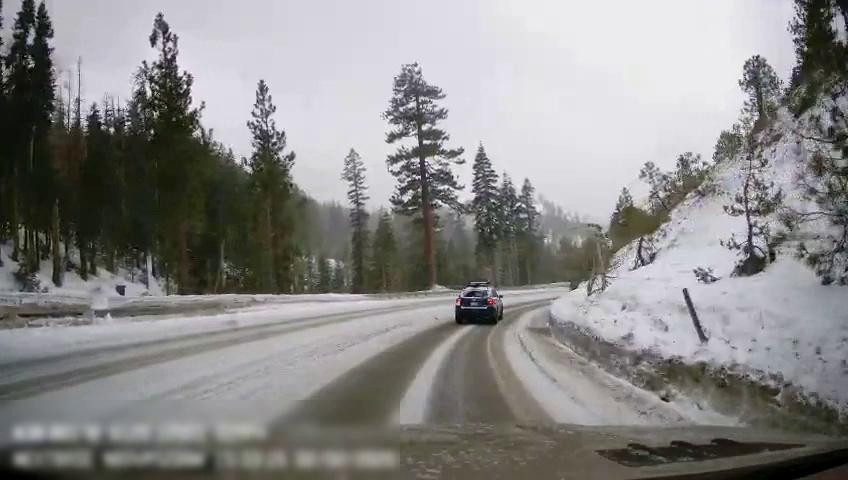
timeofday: Day
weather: Snowy
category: Drivable Space
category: Vehicles | Car
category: Lanes | Current Lane